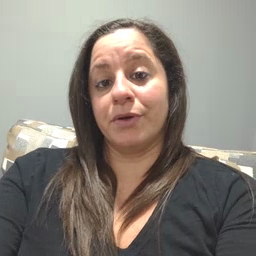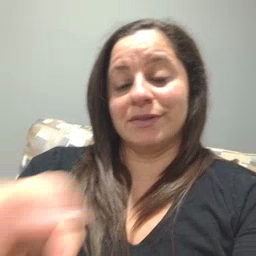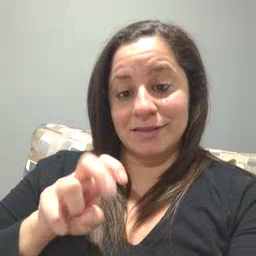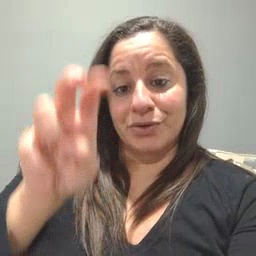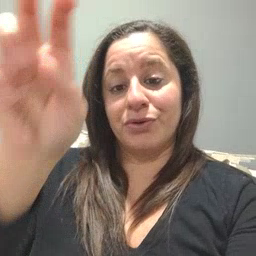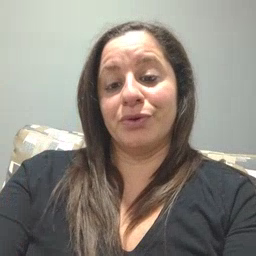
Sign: stairs